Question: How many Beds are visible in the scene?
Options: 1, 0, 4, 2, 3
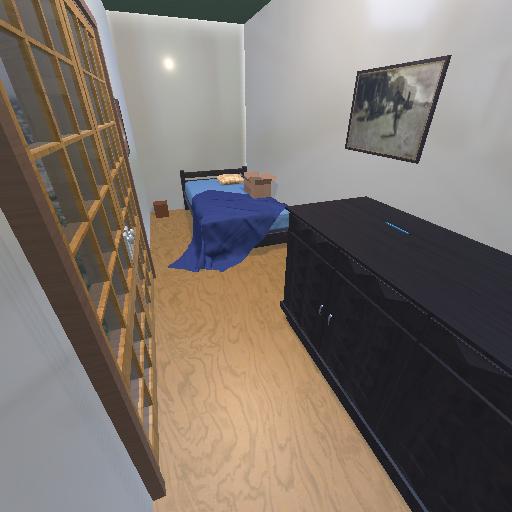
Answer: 1